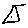
Label: triangle